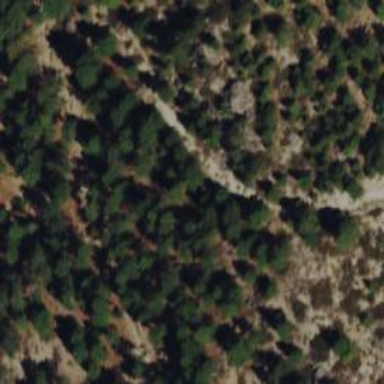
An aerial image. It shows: Path.